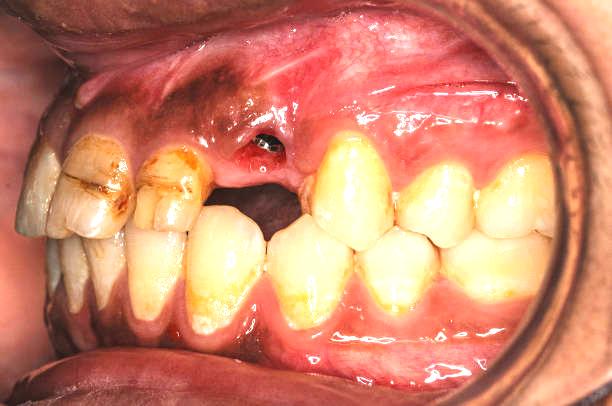
Condition: Gingivitis